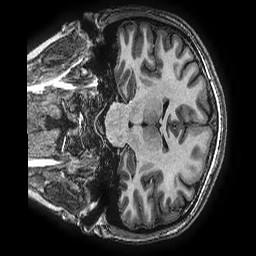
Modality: T1w
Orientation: coronal
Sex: female
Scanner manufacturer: ge
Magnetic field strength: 3 T
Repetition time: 0.00766 s
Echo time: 0.003476 s